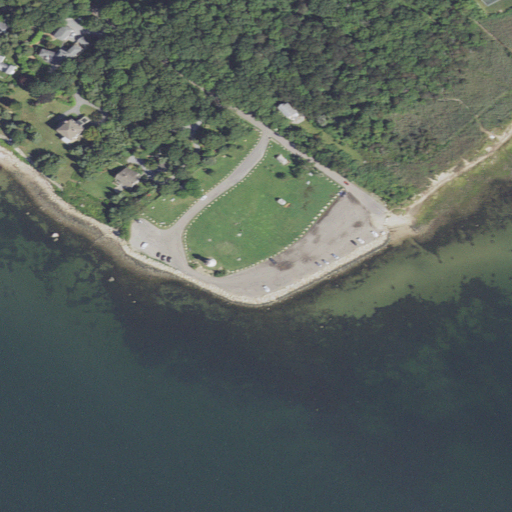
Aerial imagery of cape in Massachusetts named Ned Point containing open water, barren land, open development, low intensity development, grassland, evergreen forest, deciduous forest, medium intensity development, and mixed forest